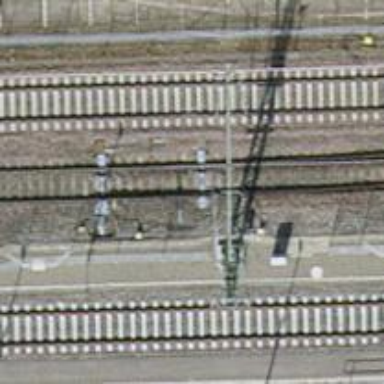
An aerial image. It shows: Railway switch.